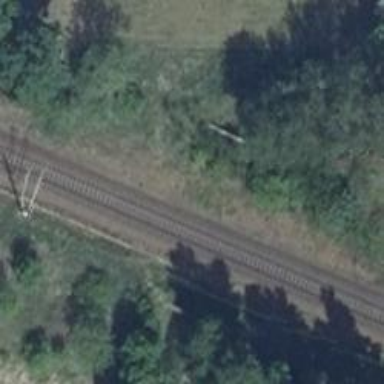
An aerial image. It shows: Bridge over electrified railway with contact line.